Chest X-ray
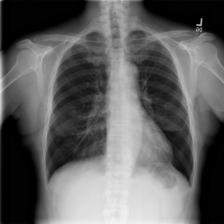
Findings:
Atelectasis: negative
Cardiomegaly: negative
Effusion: negative
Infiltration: negative
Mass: negative
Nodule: positive
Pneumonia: negative
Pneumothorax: negative
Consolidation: negative
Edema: negative
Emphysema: negative
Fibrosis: negative
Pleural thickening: negative
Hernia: negative